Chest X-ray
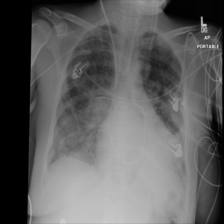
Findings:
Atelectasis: negative
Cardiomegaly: negative
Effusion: negative
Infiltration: positive
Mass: negative
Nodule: negative
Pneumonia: negative
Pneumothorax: negative
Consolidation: negative
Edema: negative
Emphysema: negative
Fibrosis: negative
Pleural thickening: negative
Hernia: negative